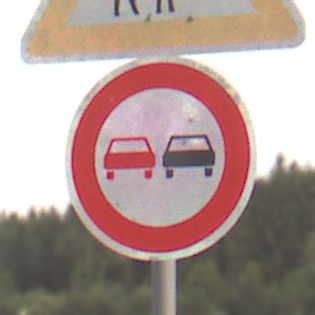
Verkehrszeichen: Ueberholverbot
Zusatzzeichen oben: ViehtriebLinks
Umgebung: Outdoor, Nature
Tageszeit: SunriseSunset
Wetter: Clear
Licht: Natural
Jahreszeit: NotSpecified
Kontrast: LowContrast